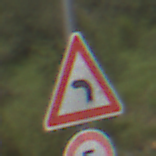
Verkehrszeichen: KurveLinks
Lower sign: Geschwindigkeit5
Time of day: Midday
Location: Outdoor (Nature)
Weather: PartlyCloudy
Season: NotSpecified
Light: Natural